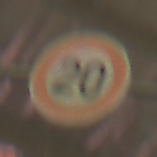
Verkehrszeichen: Geschwindigkeit20
Umgebung: Roofed, Special
Tageszeit: MorningAfternoon
Wetter: NotSpecified
Licht: Artificial
Jahreszeit: NotSpecified
Kontrast: MediumContrast